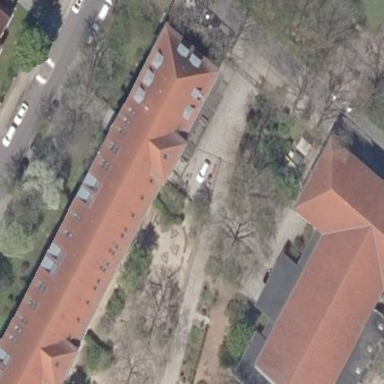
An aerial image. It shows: School building with hipped roof.